Aerial crown-view tile of a tropical tree (Barro Colorado Island, Panama), acquired 20250915:
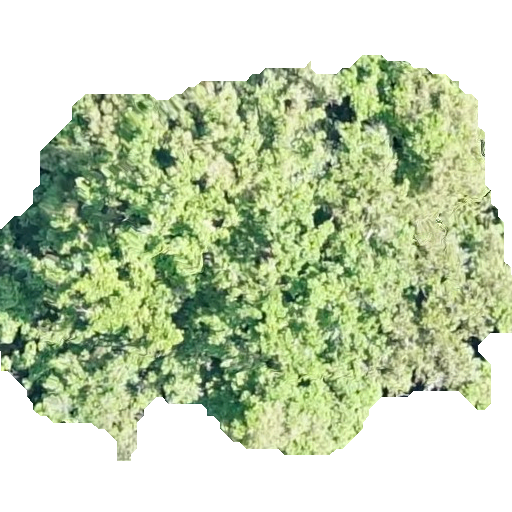
Species: Prioria copaifera
GBIF accepted scientific name: Prioria copaifera
Crown area: 231.877 m²